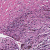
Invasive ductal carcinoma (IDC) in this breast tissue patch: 1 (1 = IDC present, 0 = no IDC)